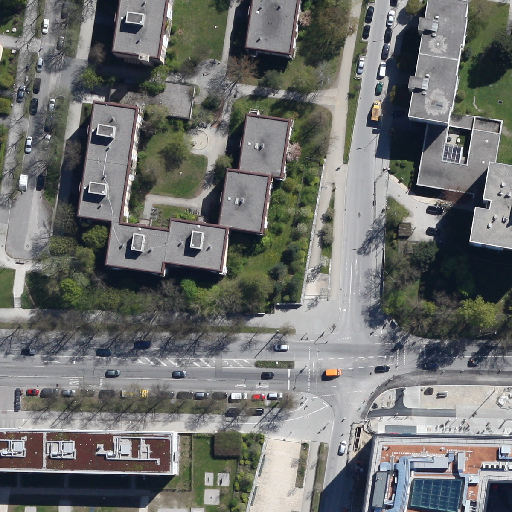
Referring expression: van